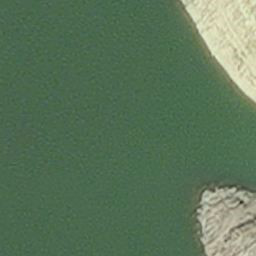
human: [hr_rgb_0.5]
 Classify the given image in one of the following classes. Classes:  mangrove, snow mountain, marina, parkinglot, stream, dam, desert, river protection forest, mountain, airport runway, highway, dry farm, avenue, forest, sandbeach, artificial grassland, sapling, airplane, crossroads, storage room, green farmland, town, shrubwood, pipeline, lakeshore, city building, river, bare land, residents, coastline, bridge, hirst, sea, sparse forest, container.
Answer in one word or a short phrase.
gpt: hirst